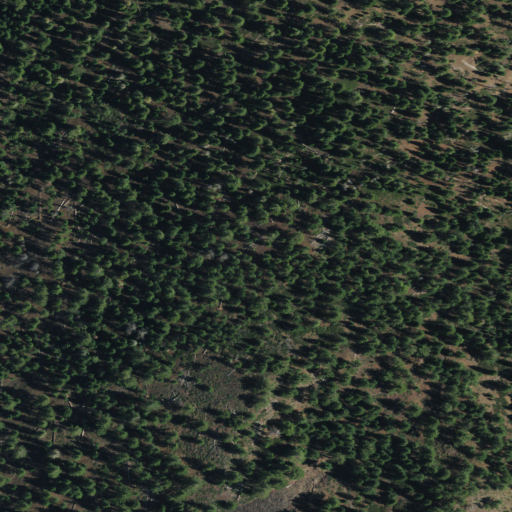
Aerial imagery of mountain in California named Bogard Buttes containing only evergreen forest